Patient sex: F
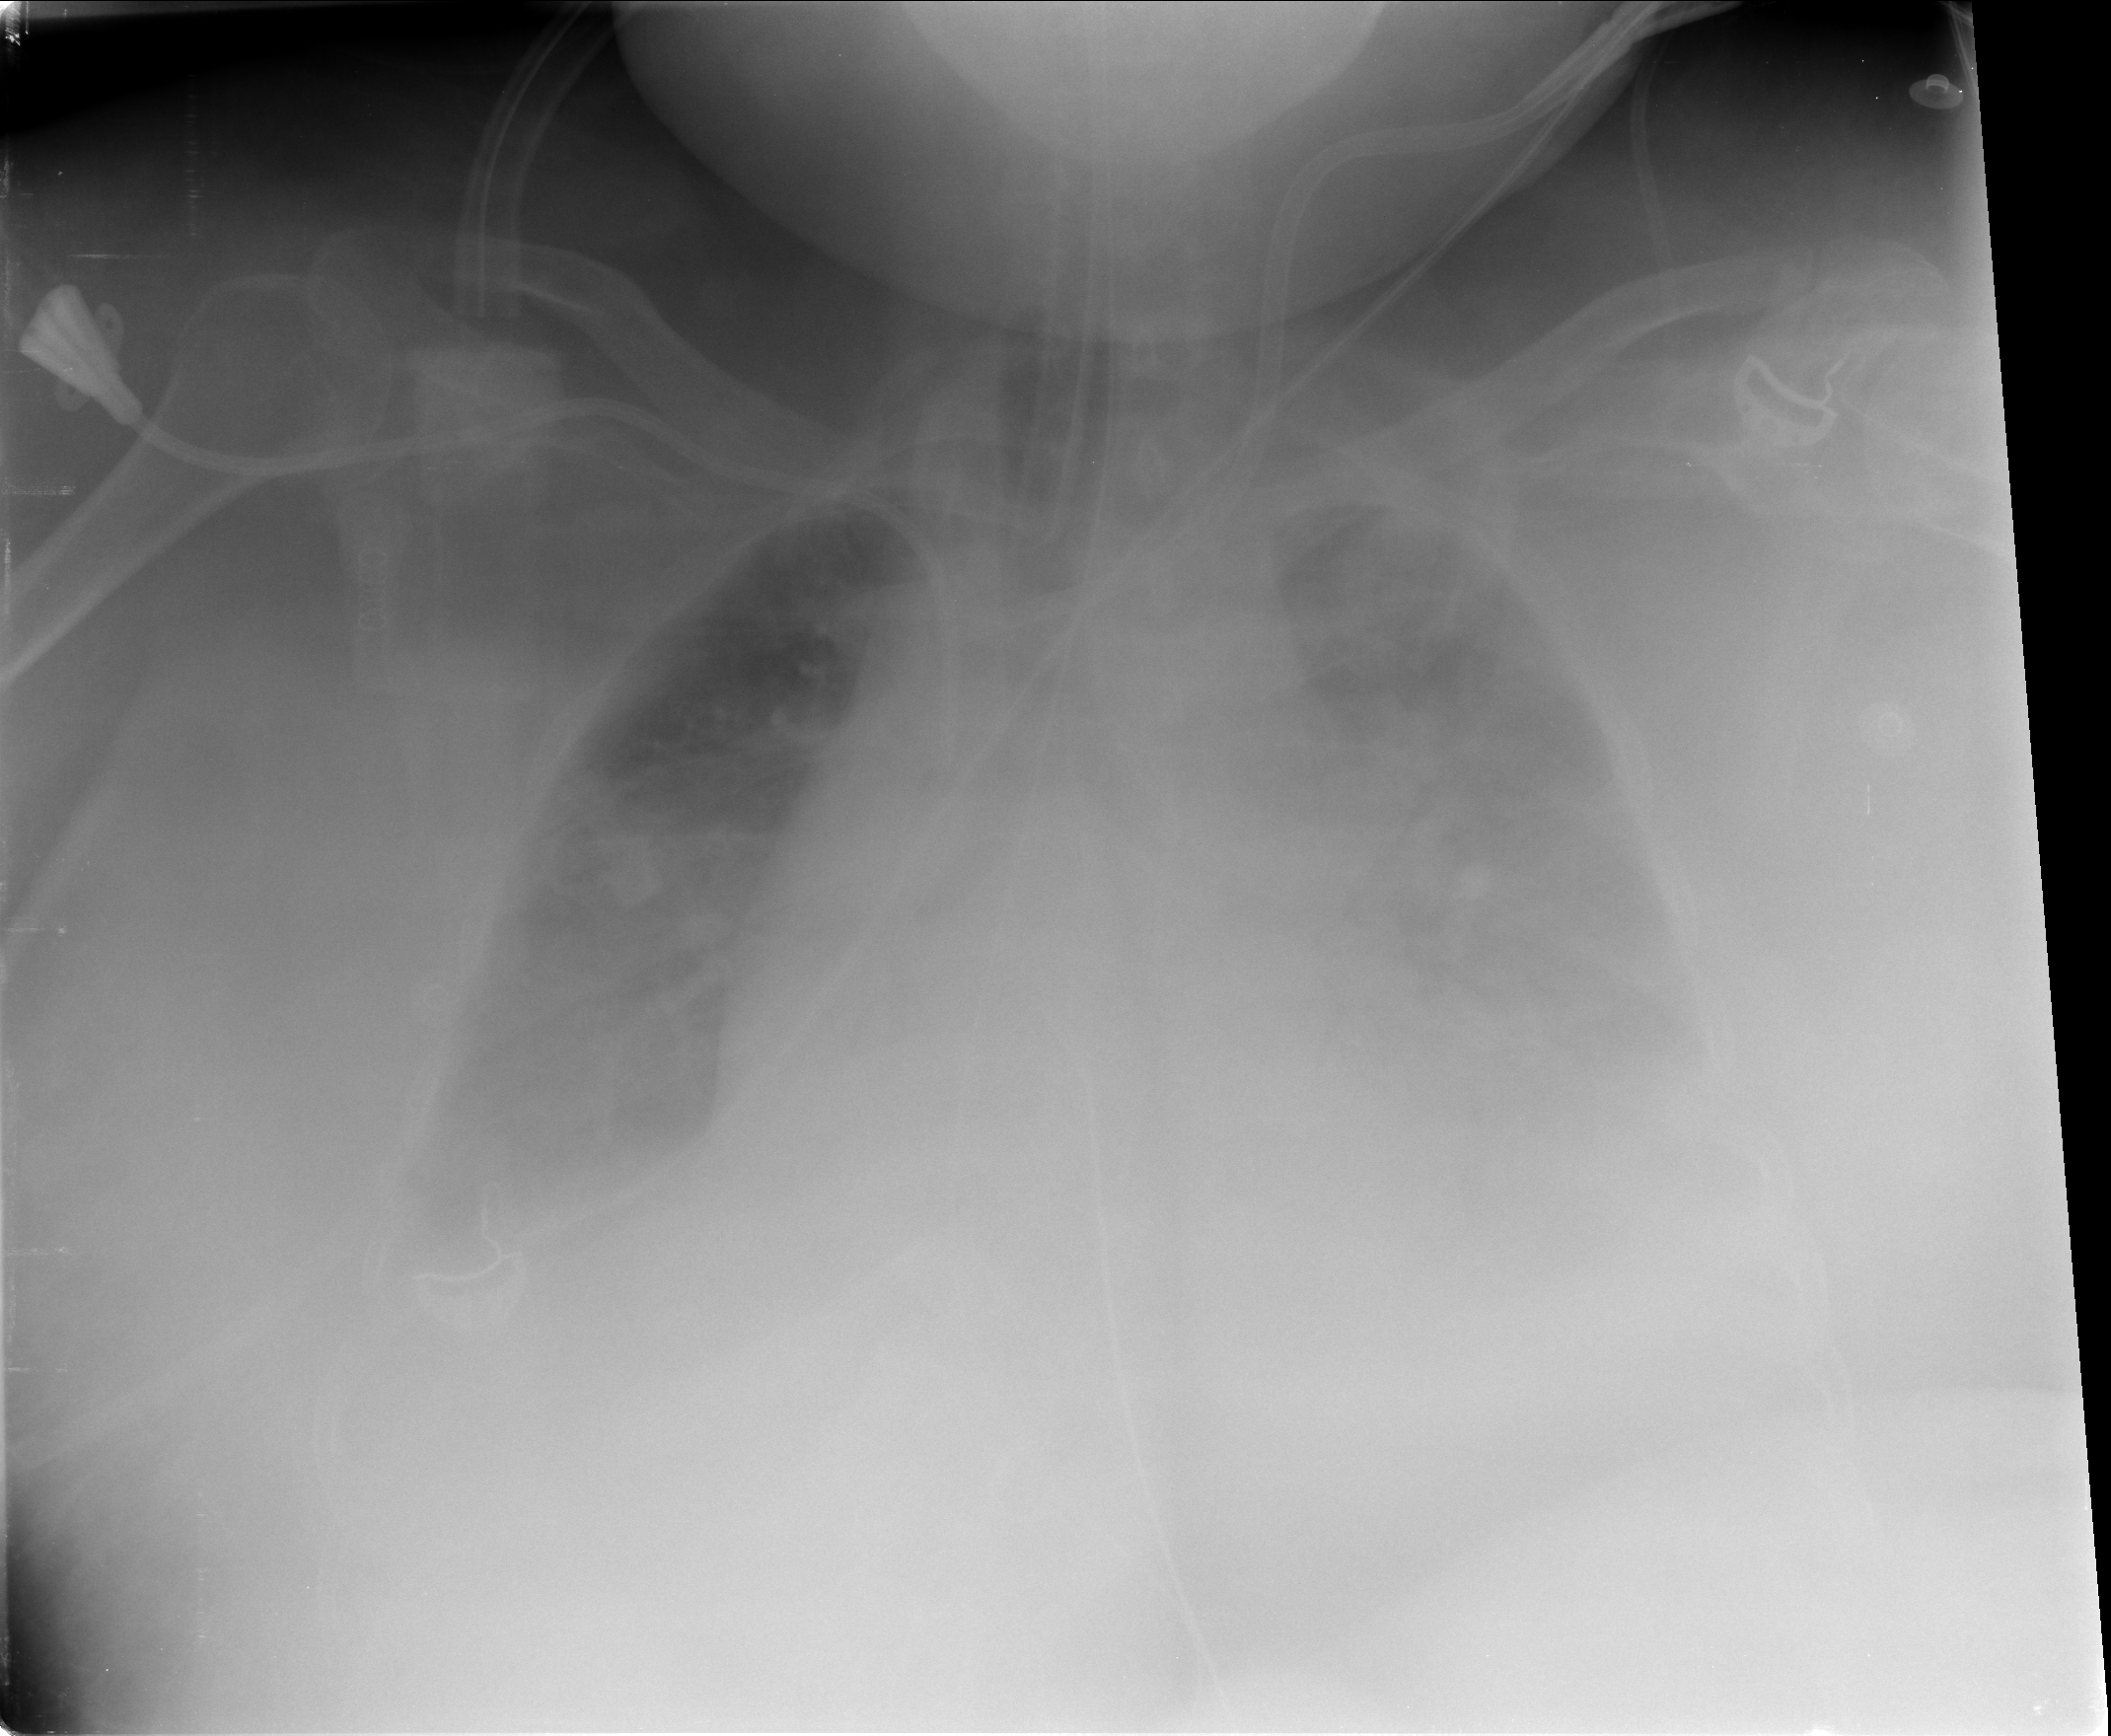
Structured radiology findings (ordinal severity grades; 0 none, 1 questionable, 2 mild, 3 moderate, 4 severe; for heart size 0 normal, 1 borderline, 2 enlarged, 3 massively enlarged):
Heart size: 2
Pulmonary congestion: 3
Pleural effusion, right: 2
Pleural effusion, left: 3
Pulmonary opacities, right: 2
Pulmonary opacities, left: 2
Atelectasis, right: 2
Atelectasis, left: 2